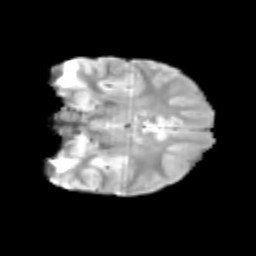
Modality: T2w
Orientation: coronal
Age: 10
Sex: female
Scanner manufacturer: siemens
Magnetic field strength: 3 T
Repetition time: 3.8 s
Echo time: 0.07 s